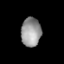
Tissue: lung
Cell type: Myeloid cells
Senescence score: 0.1101
Nuclear area (px): 562
Mean DAPI intensity: 151.457